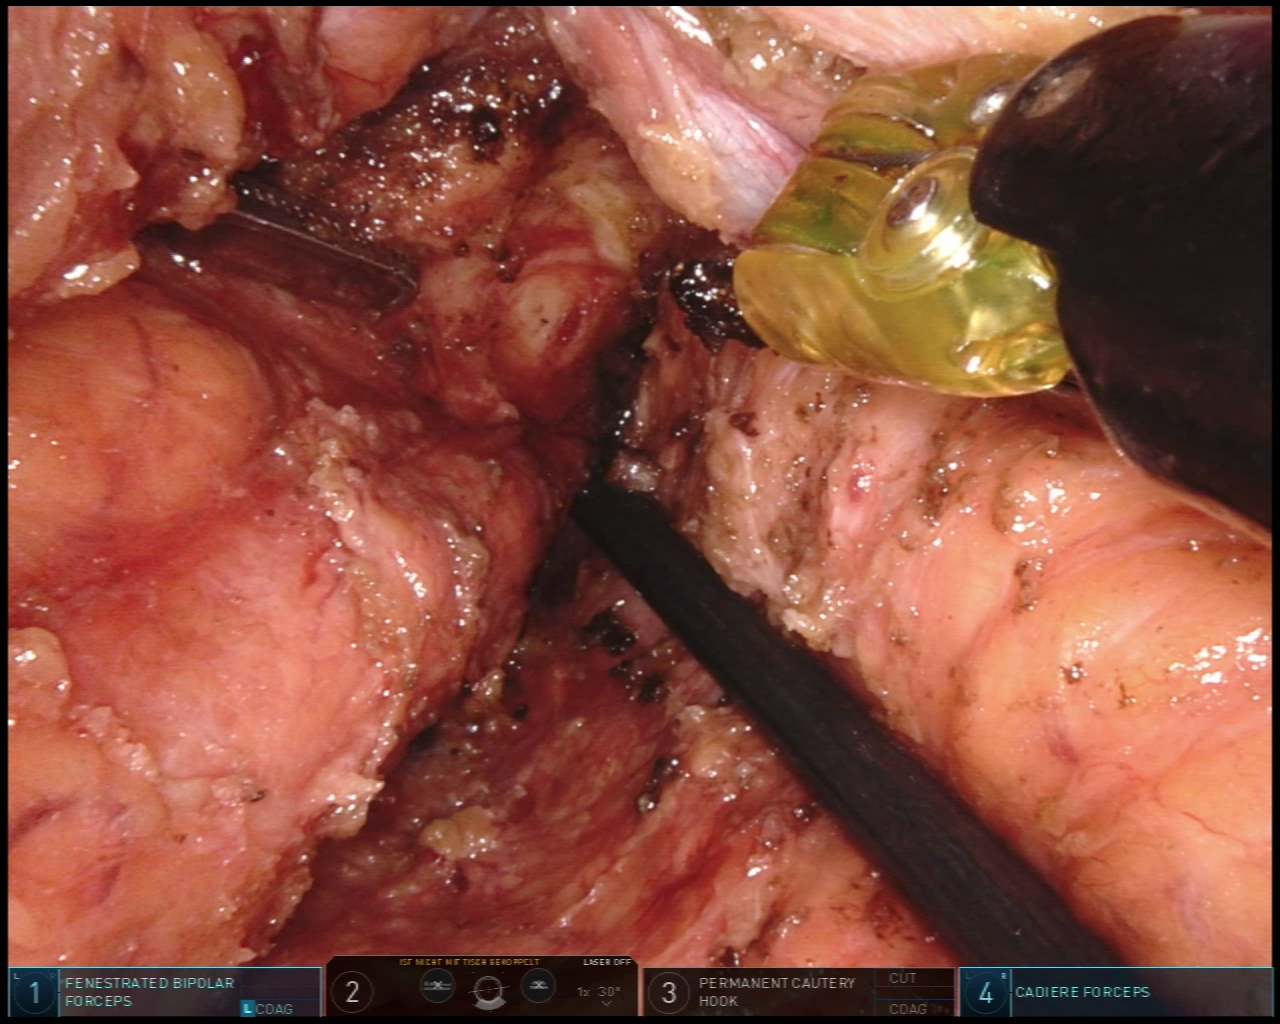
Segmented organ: vesicular_glands
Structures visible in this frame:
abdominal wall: no
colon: no
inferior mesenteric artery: no
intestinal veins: no
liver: no
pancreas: no
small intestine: no
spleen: no
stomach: no
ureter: no
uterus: no
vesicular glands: yes